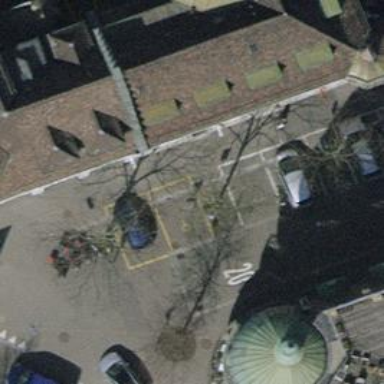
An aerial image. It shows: Designated parking space for disabled individuals.